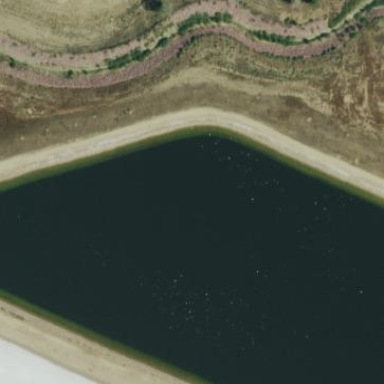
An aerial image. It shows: Natural reservoir of water.